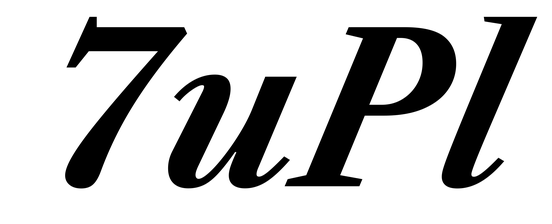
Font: LibreCaslonText-Italic_Bold_Italic